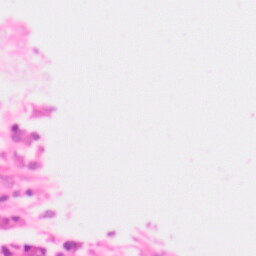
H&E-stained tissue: Colon